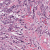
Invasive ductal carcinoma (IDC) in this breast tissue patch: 1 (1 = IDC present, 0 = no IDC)